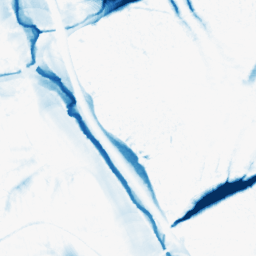
Category: morphological
Decomposition family: morphological_ellipse
Decomposition parameters: operation: closing
width: 30
height: 50
Upsampling method: cubic_mitchell
Upsampling parameters: scale: 8
Upsampling scale: 8